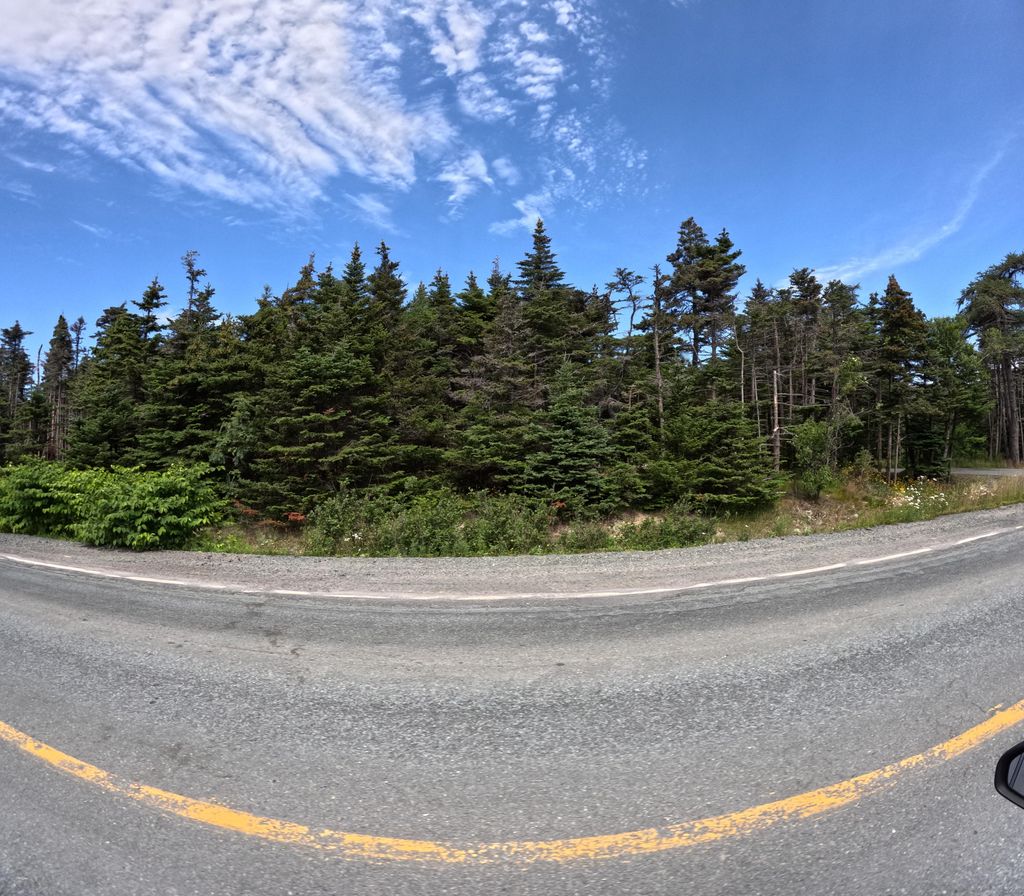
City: st_johns